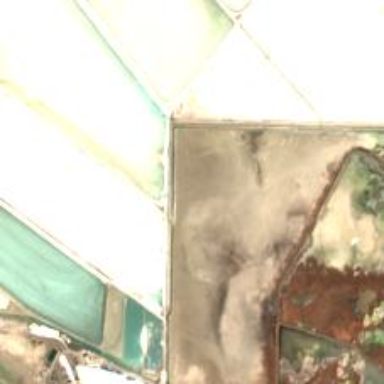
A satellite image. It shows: Salt pond.